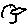
Label: bird